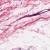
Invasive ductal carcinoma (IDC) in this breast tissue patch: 0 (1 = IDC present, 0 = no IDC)